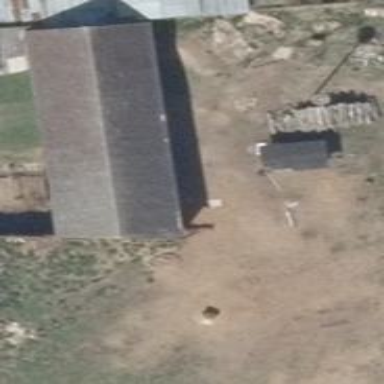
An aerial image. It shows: Farm auxiliary building.